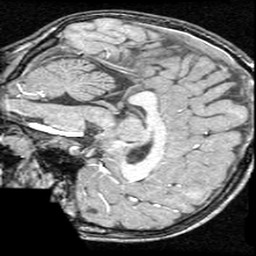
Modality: T1w
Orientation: sagittal
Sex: female
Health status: ill
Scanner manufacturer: ge
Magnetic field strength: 1.5 T
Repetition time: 21 s
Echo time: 0.008 s